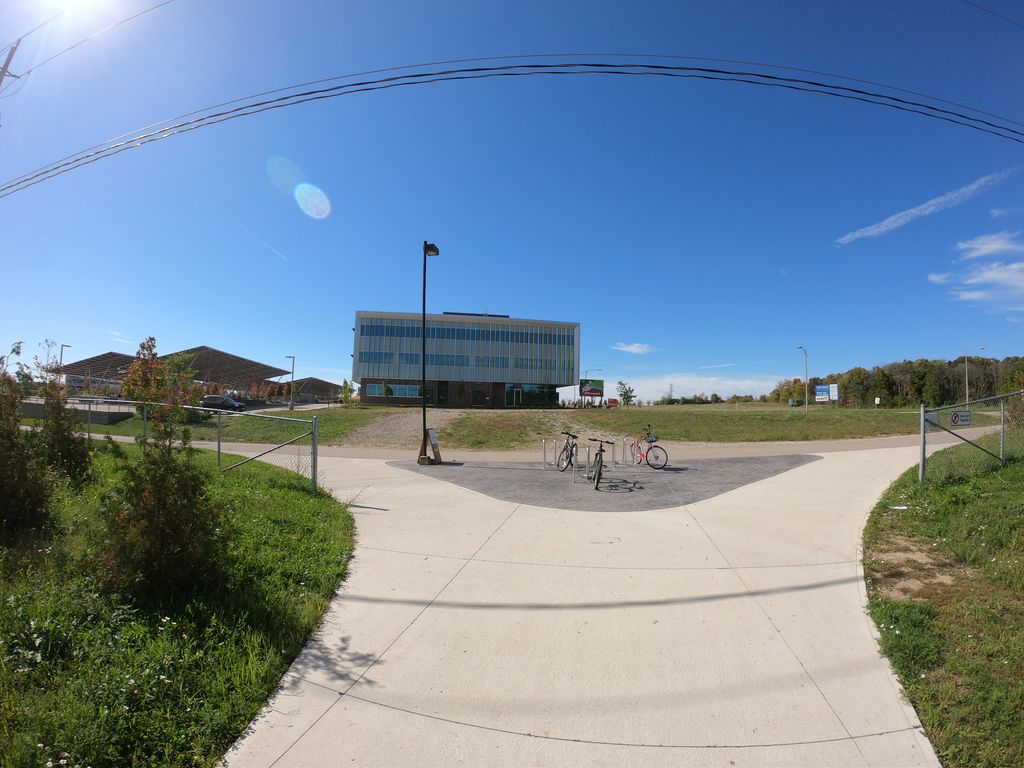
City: kitchener-waterloo